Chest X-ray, AP view. Patient: 54 years old, sex M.
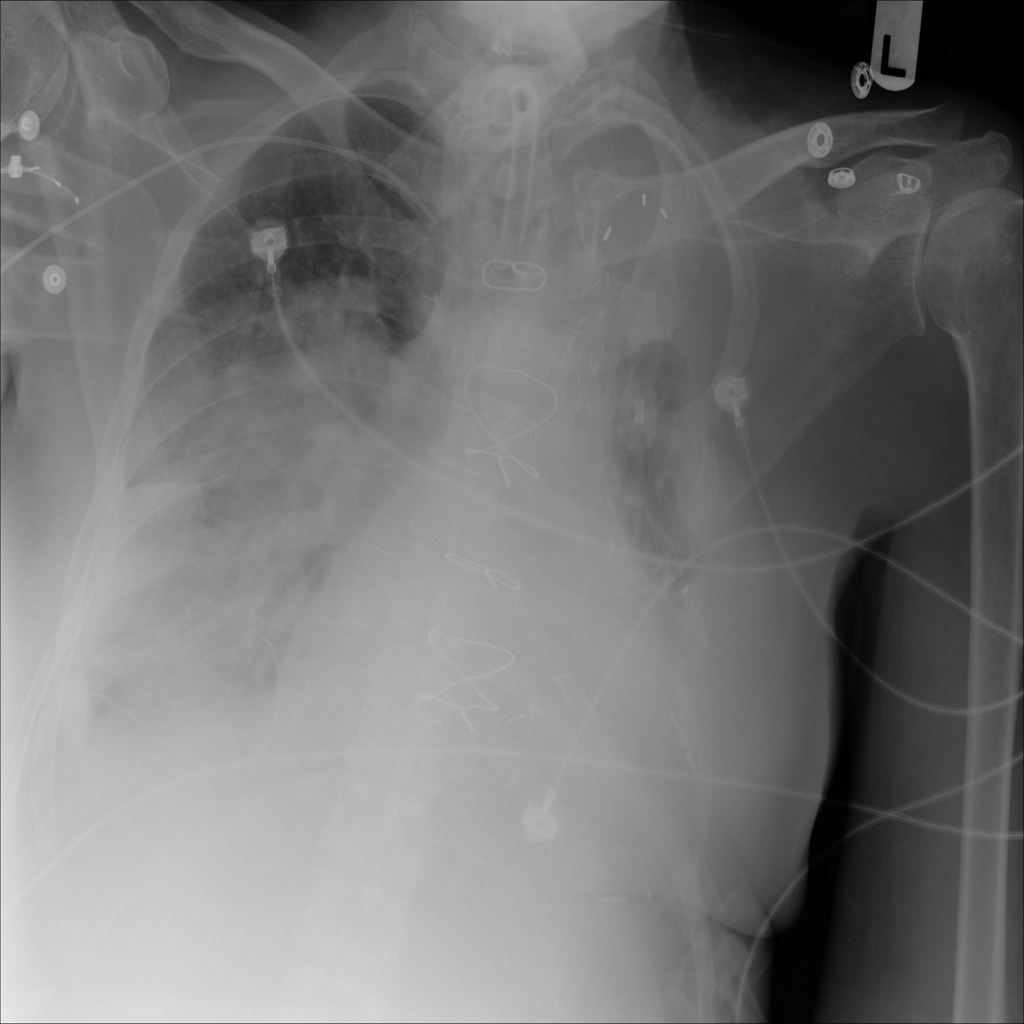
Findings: Atelectasis, Pleural_Thickening